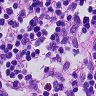
Metastatic tissue present: no